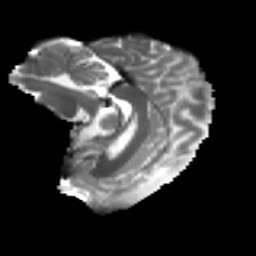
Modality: T2w
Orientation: sagittal
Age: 37
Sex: male
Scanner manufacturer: ge
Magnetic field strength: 3 T
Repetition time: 7.8 s
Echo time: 0.0608 s